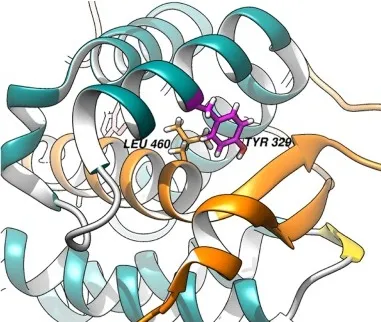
The CYP17A1 protein active center before . A; Normal protein active center of 3D structure. The Van der Waals force between Tyr329 and Leu460 stabilized the protein active center. The region highlighted in orange was the missing part after mutation.
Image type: radiology (ct)